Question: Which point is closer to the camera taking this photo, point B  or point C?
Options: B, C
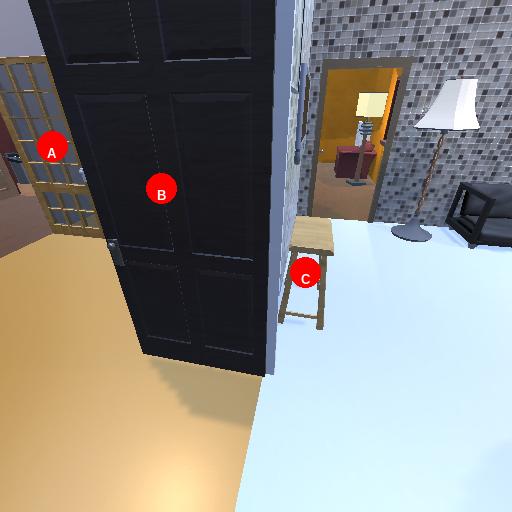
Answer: B